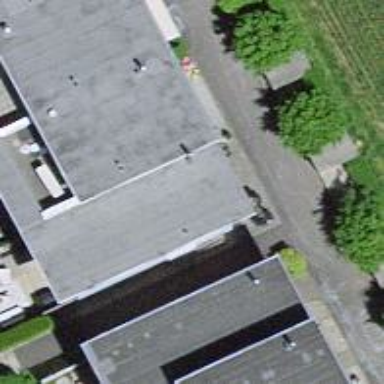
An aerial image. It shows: Skillion-roofed residential building.